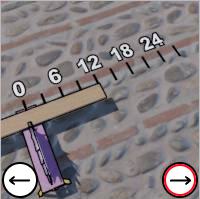
Task: length
Answer: 12
First scale value: 6.0